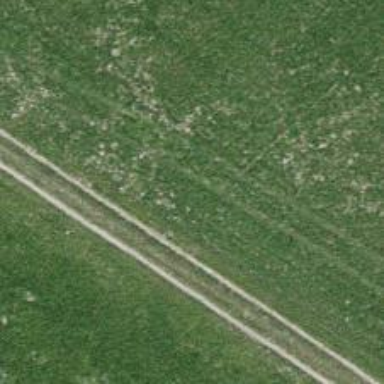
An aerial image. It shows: Track with grade 3 surface.